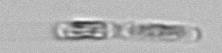
Label: Dactyliosolen_fragilissimus